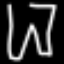
Label: pants